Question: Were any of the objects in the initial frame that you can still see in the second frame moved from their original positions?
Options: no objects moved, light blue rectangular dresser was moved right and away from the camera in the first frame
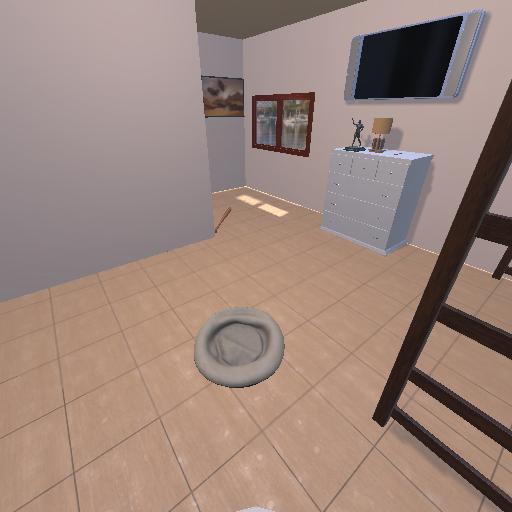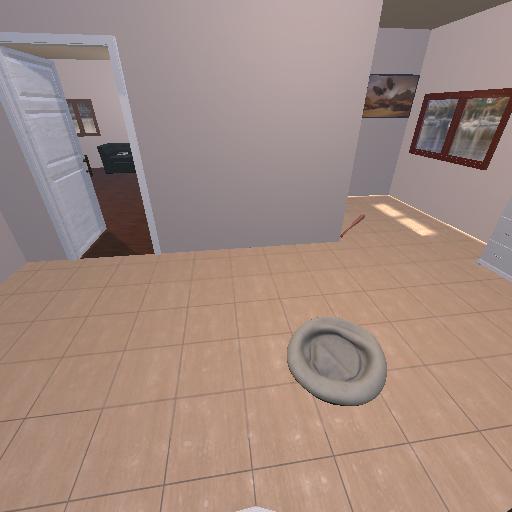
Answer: no objects moved